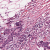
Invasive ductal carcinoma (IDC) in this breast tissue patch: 1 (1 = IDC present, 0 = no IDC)